Aerial crown-view tile of a tropical tree (Barro Colorado Island, Panama), acquired 20250317:
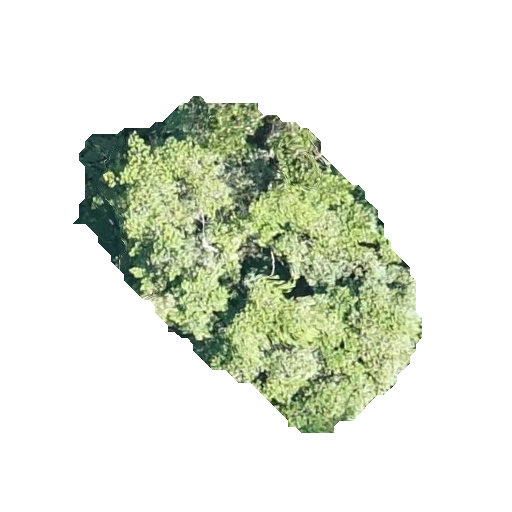
Species: Tabernaemontana arborea
GBIF accepted scientific name: Tabernaemontana arborea
Crown area: 106.332 m²